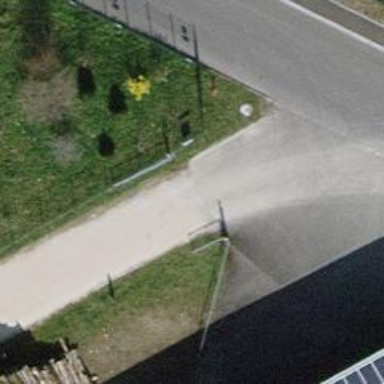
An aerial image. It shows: Gate.